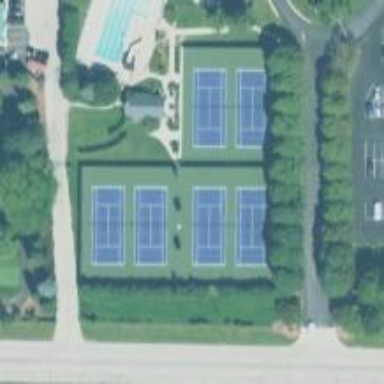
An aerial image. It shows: Tennis court on the leisure land pitch.